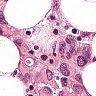
Metastatic tissue present: yes